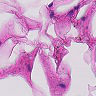
Metastatic tissue present: no